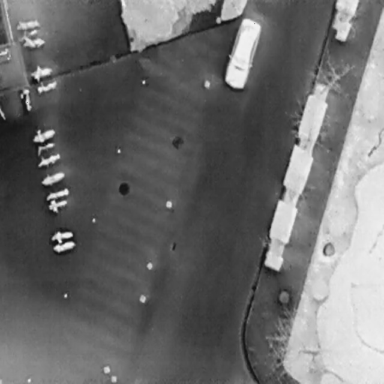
There are 16 objects shown in the infrared image, including a Car, and 15 Bicycles.